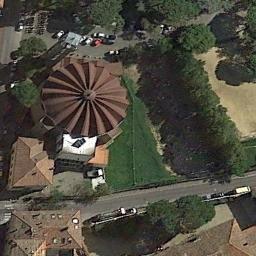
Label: church